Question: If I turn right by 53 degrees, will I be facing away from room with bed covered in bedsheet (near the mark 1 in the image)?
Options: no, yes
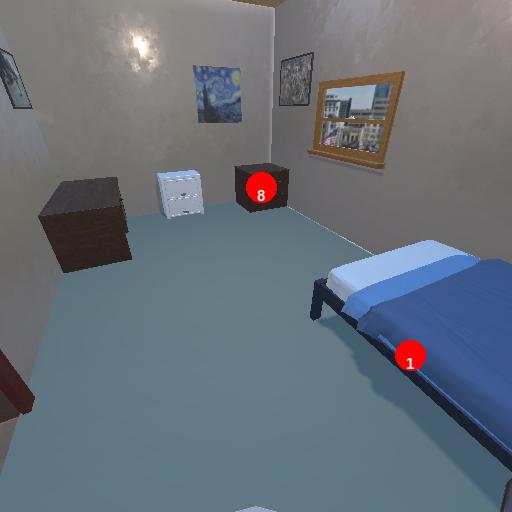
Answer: no